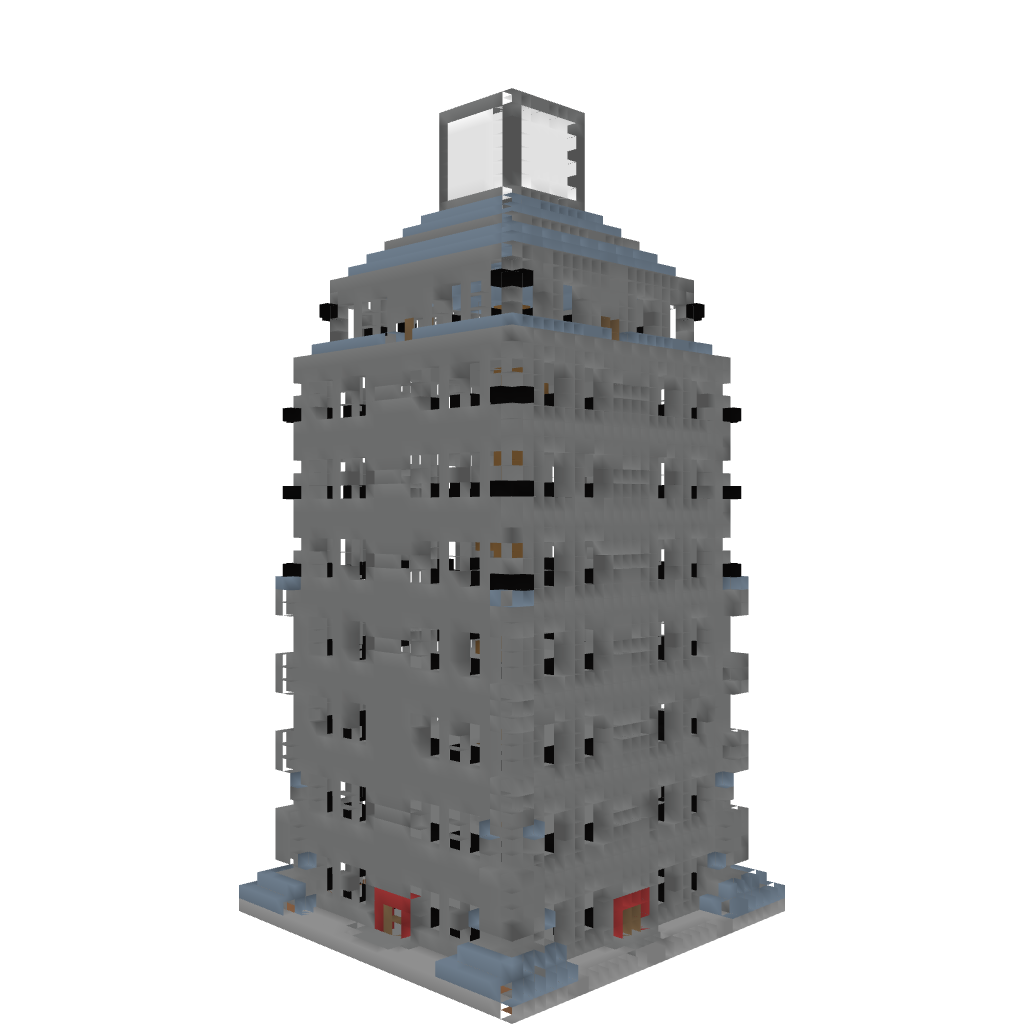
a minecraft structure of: Rainbow Tower